Interaction volume radius: 5 \u00c5
Interaction volume height: 20 \u00c5
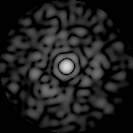
Disorder parameter: 0.8125